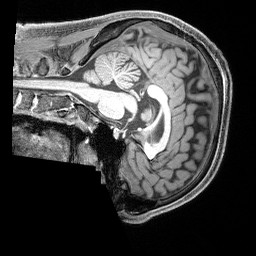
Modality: T1w
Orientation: sagittal
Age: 29
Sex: male
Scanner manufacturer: siemens
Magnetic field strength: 3 T
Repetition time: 2.4 s
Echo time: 0.00215 s